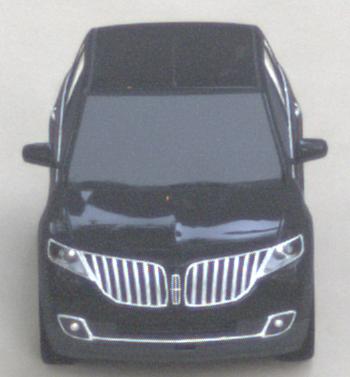
Make: Lincoln
Model: MKX
Detailed model: Gen. 1 CD3
Model produced from: 2010
Model produced until: 2015
Doors: 5
Color: black
Road condition: dry road
Daytime: morning or afternoon
Contrast: low contrast